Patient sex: M
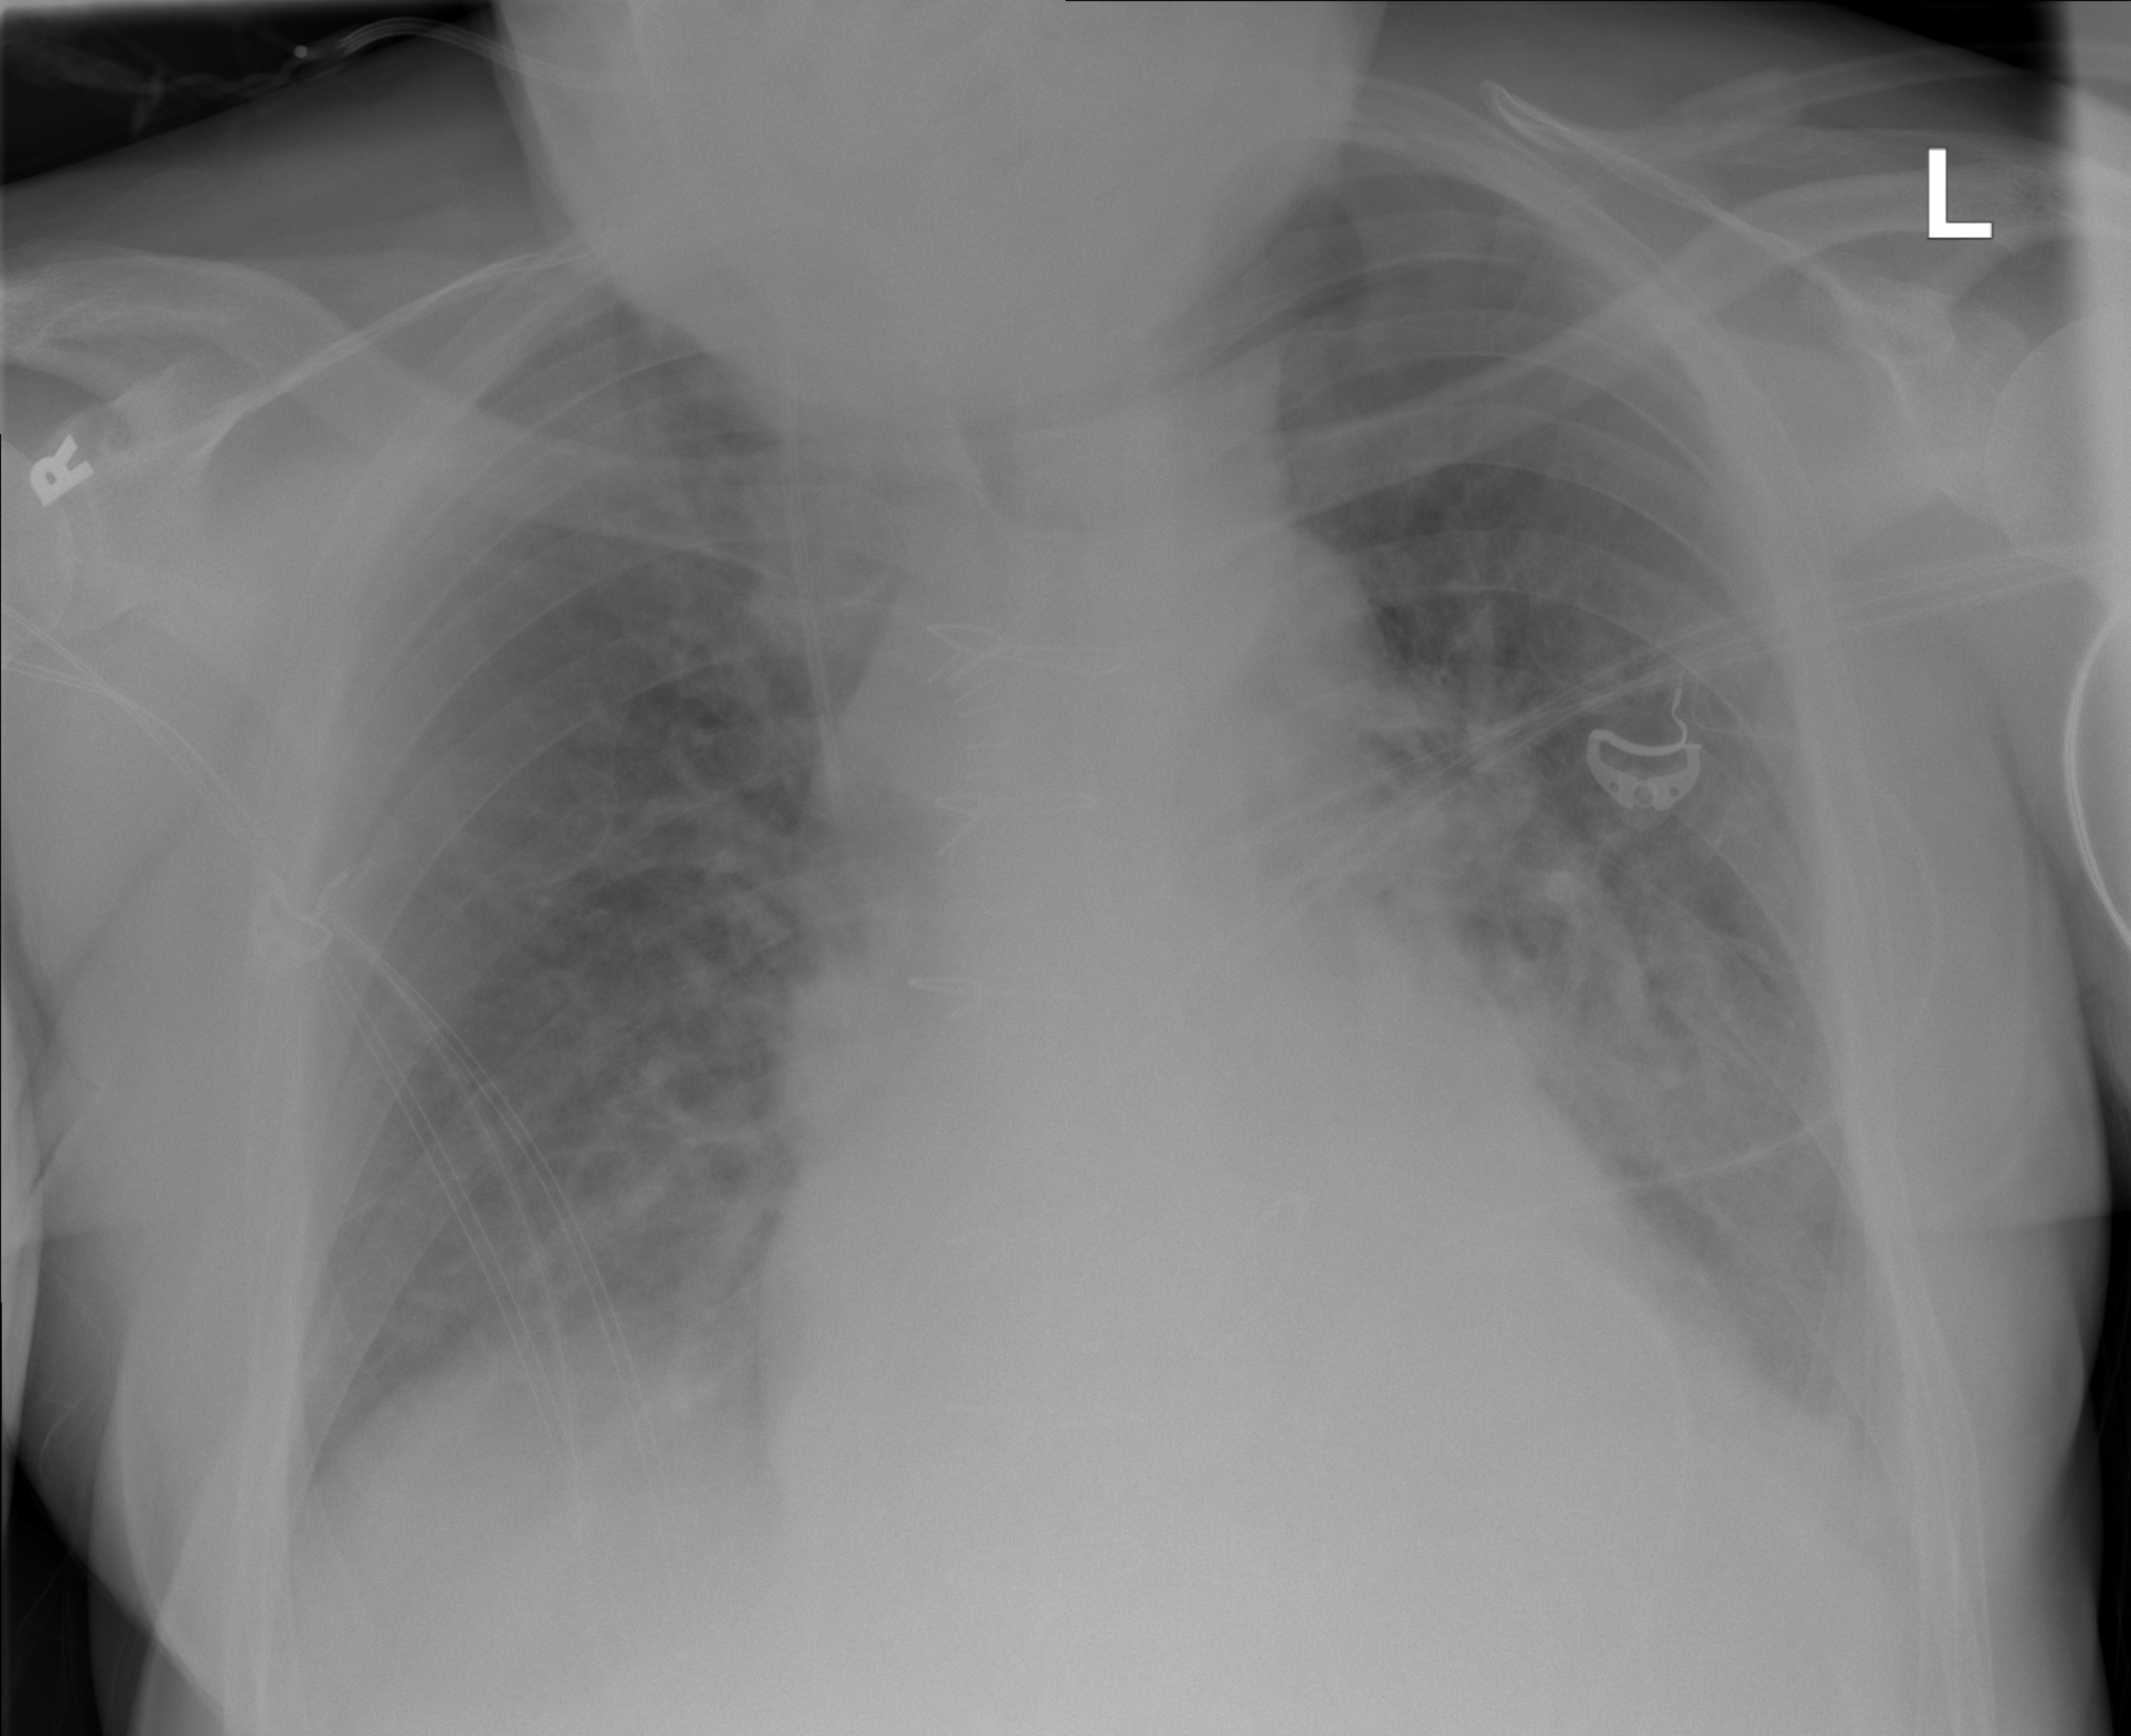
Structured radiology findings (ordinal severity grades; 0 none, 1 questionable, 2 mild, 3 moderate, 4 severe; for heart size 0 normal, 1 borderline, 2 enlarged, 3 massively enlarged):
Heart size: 0
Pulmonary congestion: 1
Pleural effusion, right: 1
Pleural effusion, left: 2
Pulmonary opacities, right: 0
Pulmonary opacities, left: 0
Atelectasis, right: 1
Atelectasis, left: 2